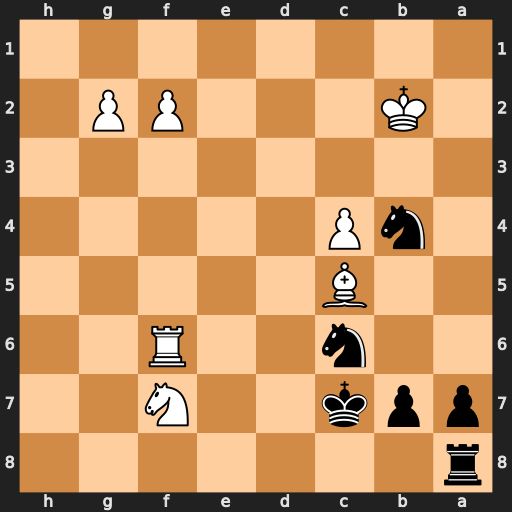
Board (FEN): r7/ppk2N2/2n2R2/2B5/1nP5/8/1K3PP1/8
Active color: b
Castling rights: -
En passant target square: -
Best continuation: Nd3+ Ka3 Nxc5